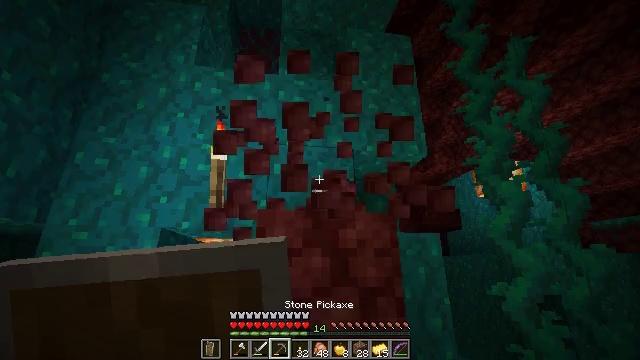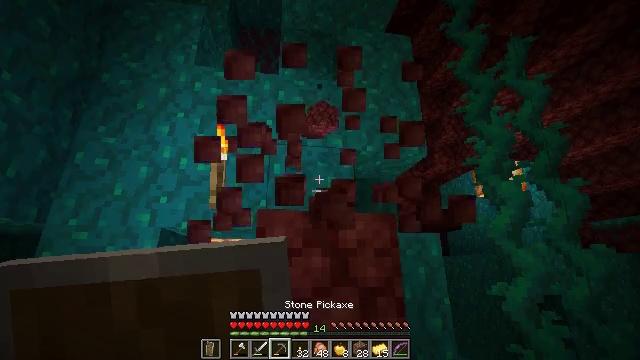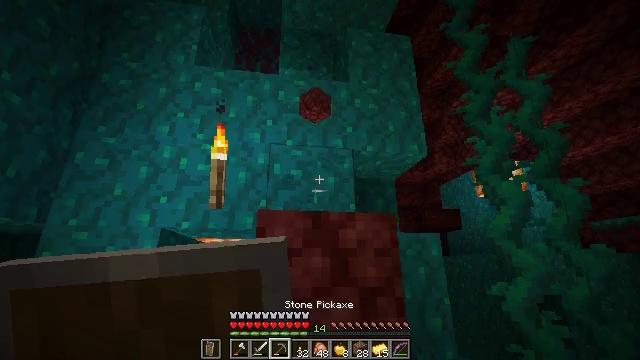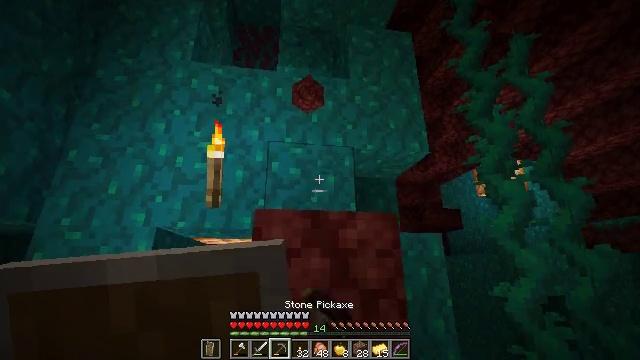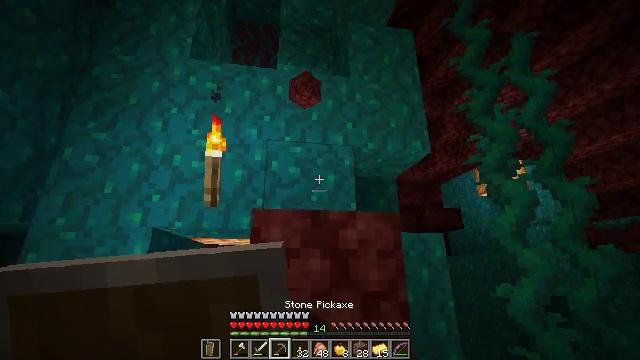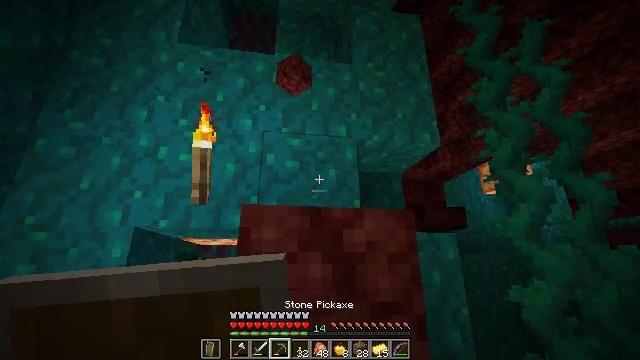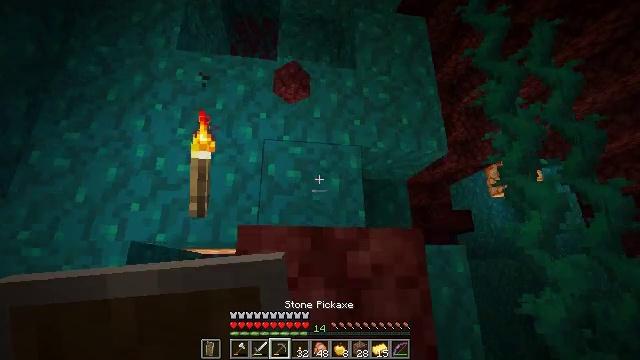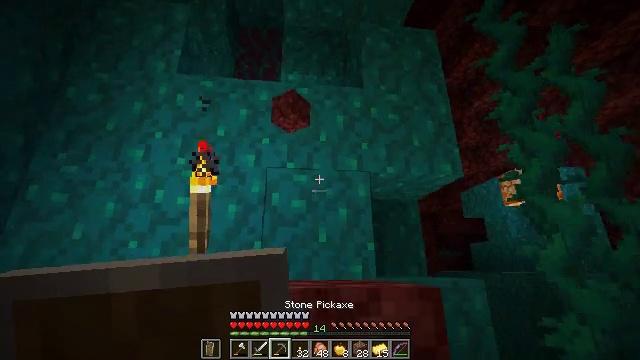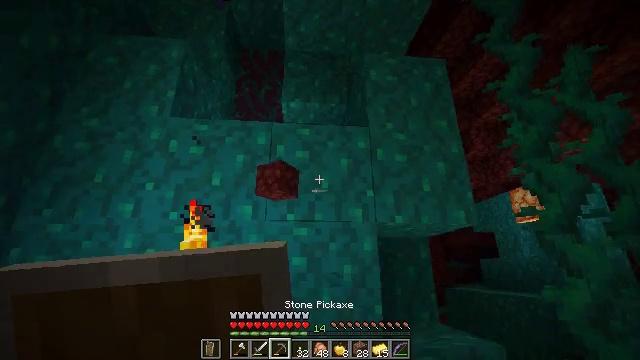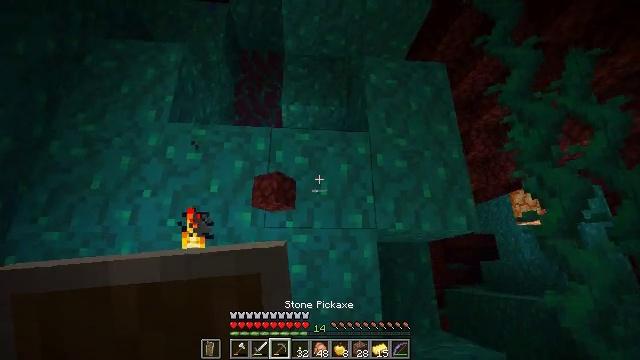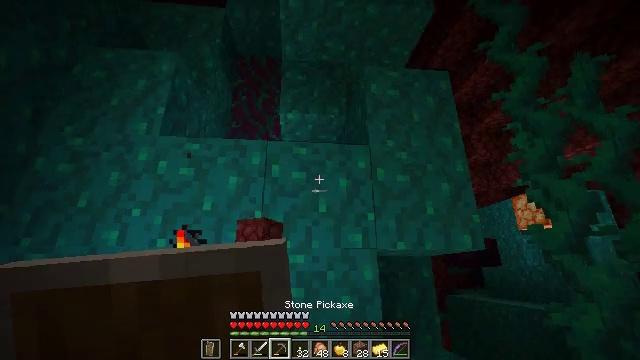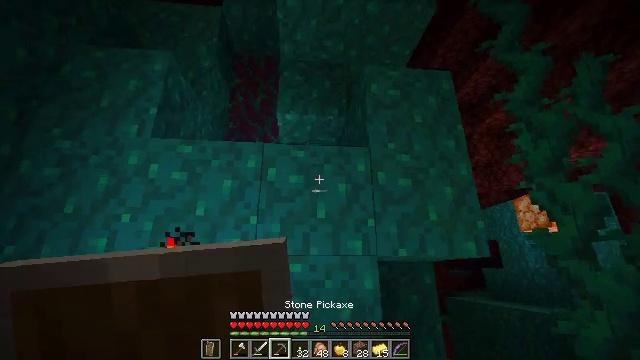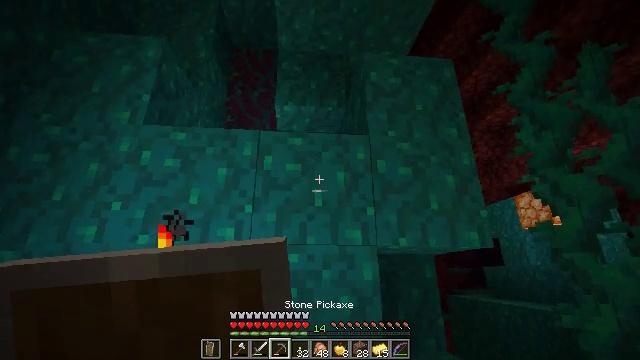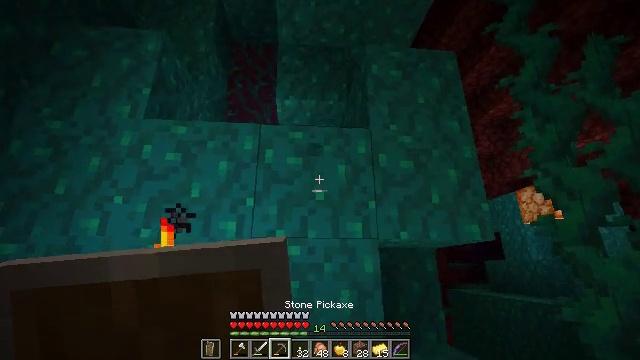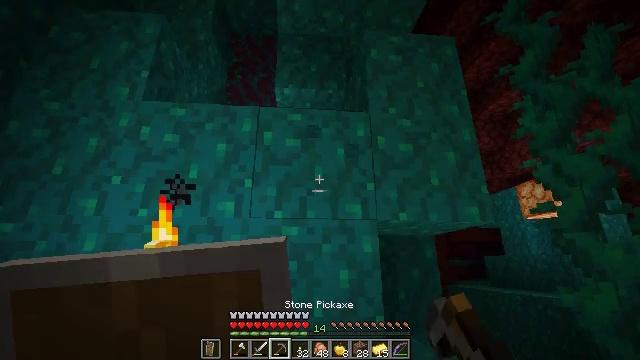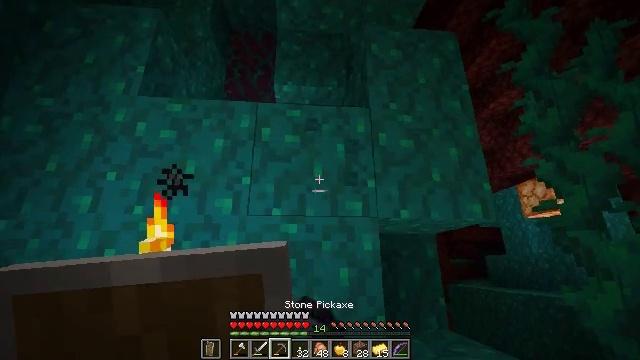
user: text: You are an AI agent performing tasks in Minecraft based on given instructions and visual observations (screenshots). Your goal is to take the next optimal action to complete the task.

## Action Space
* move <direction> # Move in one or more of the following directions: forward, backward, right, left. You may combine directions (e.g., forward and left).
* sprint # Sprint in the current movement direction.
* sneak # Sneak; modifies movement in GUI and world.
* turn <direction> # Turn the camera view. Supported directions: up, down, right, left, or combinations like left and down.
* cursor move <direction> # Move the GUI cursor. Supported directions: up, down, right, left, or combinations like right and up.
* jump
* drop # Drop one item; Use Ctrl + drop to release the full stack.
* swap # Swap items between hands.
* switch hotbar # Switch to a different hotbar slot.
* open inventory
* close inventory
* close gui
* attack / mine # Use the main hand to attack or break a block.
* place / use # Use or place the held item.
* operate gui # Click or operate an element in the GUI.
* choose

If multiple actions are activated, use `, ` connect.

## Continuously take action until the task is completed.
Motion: motion action
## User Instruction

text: Mine warped wart block.
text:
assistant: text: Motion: attack / mine
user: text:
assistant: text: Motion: attack / mine
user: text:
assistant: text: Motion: move forward, attack / mine
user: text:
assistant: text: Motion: move forward
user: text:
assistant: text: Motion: move forward
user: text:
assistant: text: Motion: move forward, jump
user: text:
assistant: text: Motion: move forward, turn left, jump
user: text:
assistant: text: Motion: move forward, turn left, jump
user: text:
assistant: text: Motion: move forward
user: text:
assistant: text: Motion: move forward
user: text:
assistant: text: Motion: move forward
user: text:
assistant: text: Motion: no_op
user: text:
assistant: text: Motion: turn down, attack / mine
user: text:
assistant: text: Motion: attack / mine
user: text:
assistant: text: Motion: attack / mine
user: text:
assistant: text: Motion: attack / mine
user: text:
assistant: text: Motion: attack / mine
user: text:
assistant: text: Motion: attack / mine
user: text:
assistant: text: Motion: attack / mine
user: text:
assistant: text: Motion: attack / mine
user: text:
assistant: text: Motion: attack / mine
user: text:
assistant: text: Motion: attack / mine
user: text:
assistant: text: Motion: attack / mine
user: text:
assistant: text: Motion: attack / mine
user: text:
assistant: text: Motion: attack / mine
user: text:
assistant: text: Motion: attack / mine
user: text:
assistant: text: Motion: attack / mine
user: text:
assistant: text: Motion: attack / mine
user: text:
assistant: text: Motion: attack / mine
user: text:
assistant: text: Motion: attack / mine